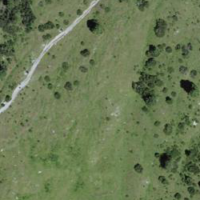
EUNIS habitat code: 26
Species observed at this site:
Pyrrhocorax graculus